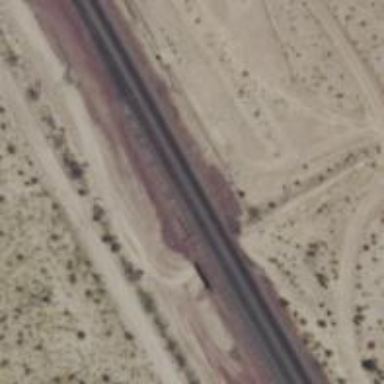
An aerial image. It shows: Railway siding with rails.